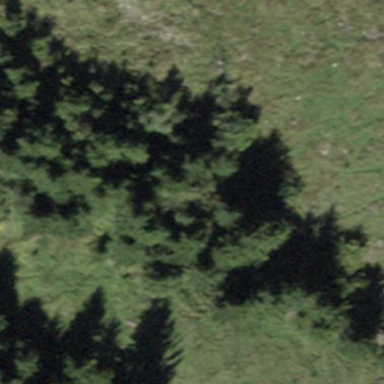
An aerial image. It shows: Forest area.